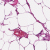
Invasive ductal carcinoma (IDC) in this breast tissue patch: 0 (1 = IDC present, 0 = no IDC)